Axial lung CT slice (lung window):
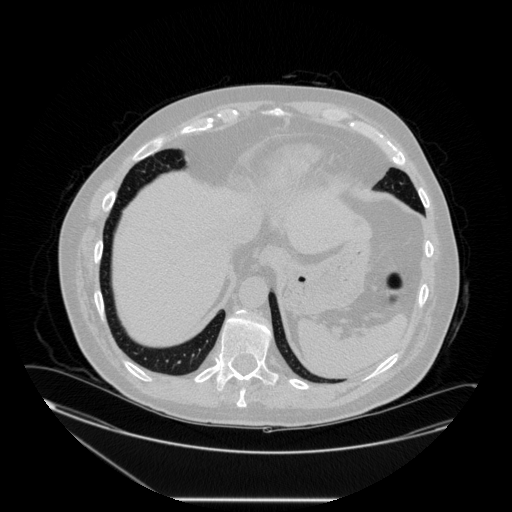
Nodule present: no